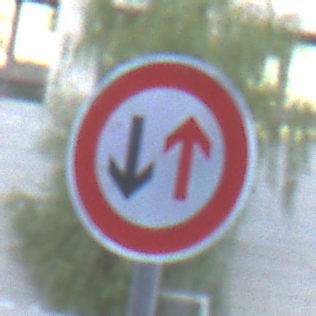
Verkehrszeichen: VorrangDesGegenverkehrs
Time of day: SunriseSunset
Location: Outdoor (Urban)
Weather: Clear
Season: NotSpecified
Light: Natural